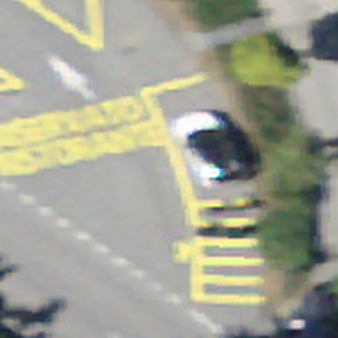
Label: other